Interaction volume radius: 10 \u00c5
Interaction volume height: 15 \u00c5
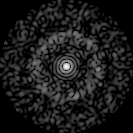
Disorder parameter: 0.827